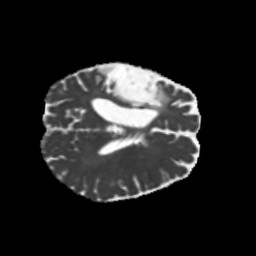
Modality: MD
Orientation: axial
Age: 56
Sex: female
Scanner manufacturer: siemens
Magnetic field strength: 3 T
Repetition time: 5.25 s
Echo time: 0.08 s